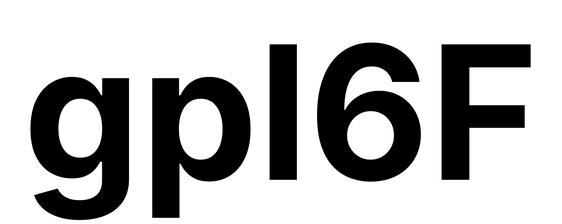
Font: Inter_Bold